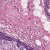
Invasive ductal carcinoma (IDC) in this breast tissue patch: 0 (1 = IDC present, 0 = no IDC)